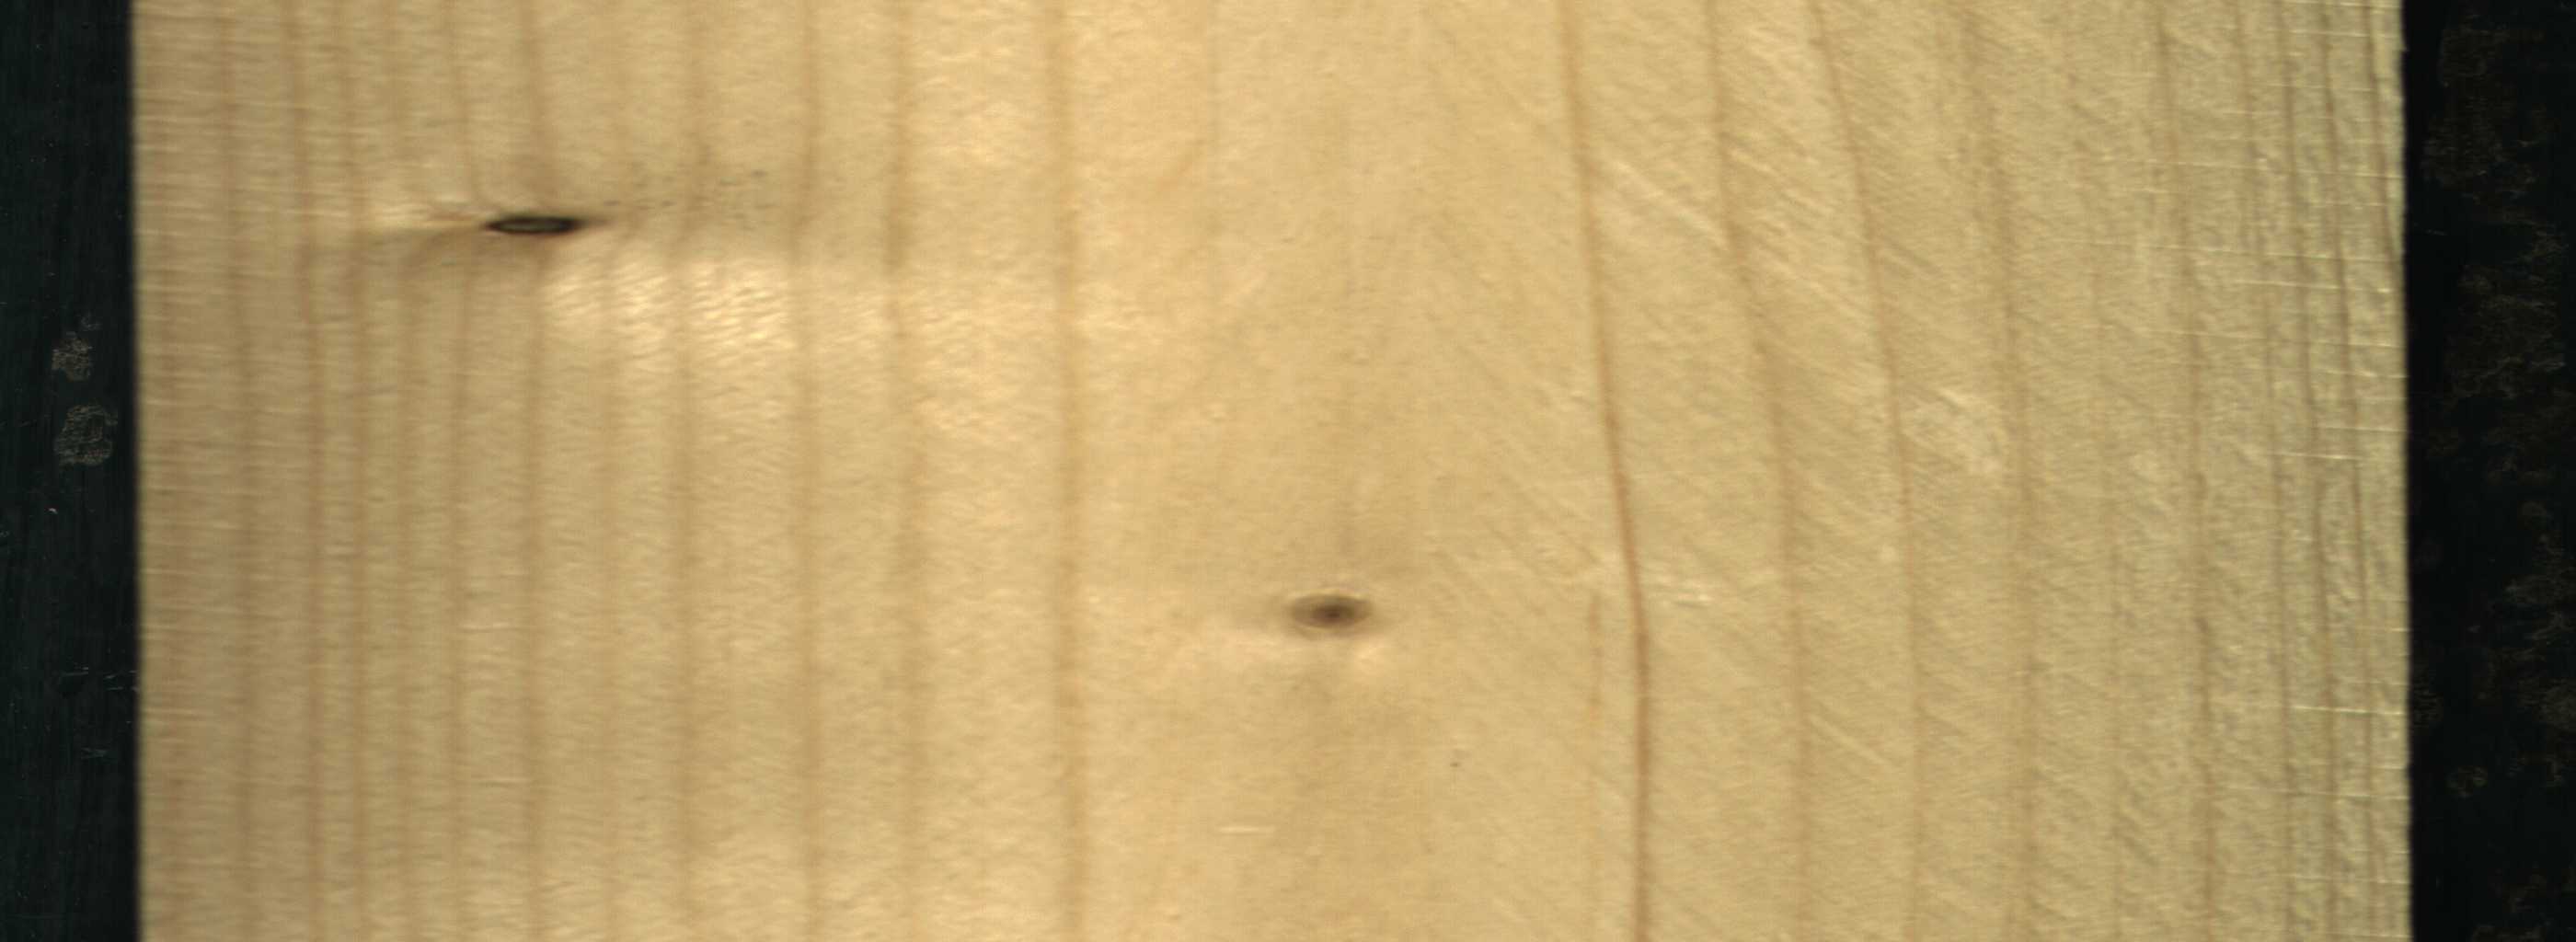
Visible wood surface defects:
Live_Knot
Live_Knot